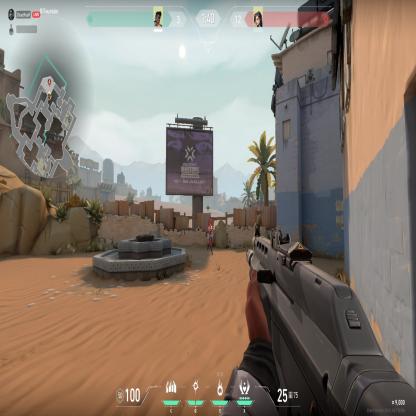
Label: enemy